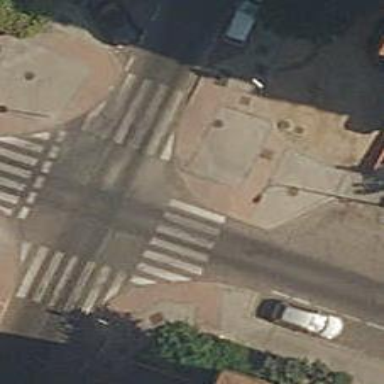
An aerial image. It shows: Marked road crossing.